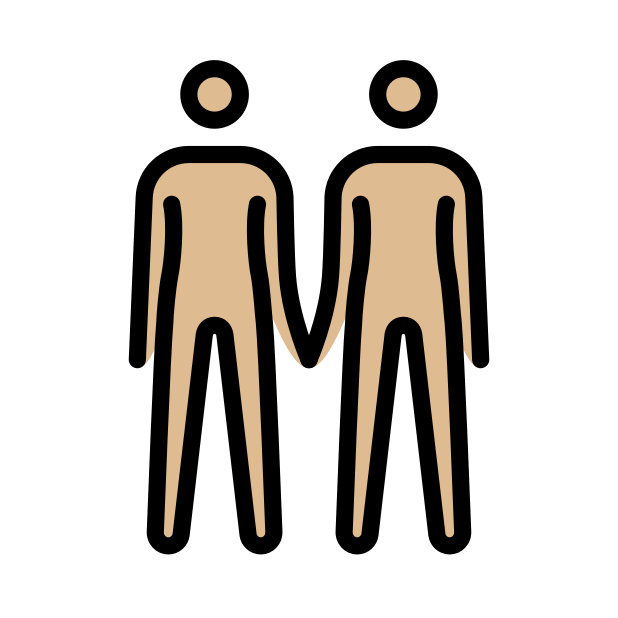
people holding hands: medium-light skin tone